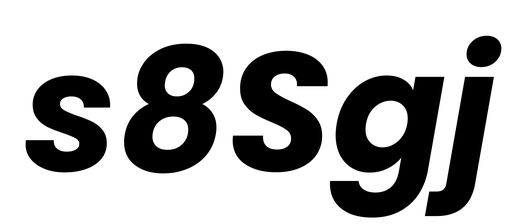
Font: Poppins-BoldItalic